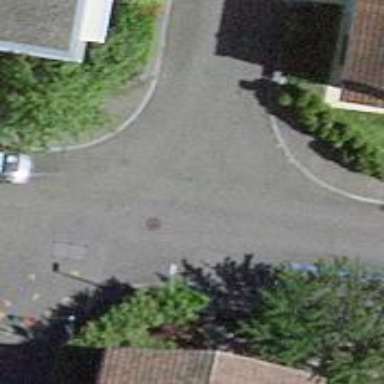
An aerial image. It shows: Smooth asphalt road in residential area.